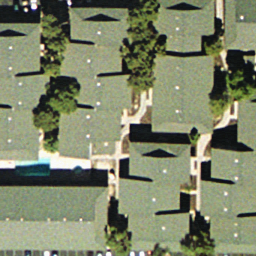
Label: residential